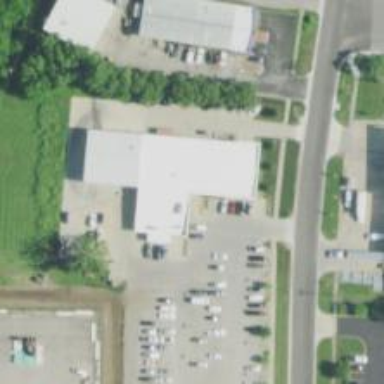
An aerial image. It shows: Car rental service.